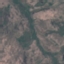
Land use / land cover: HerbaceousVegetation